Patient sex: F
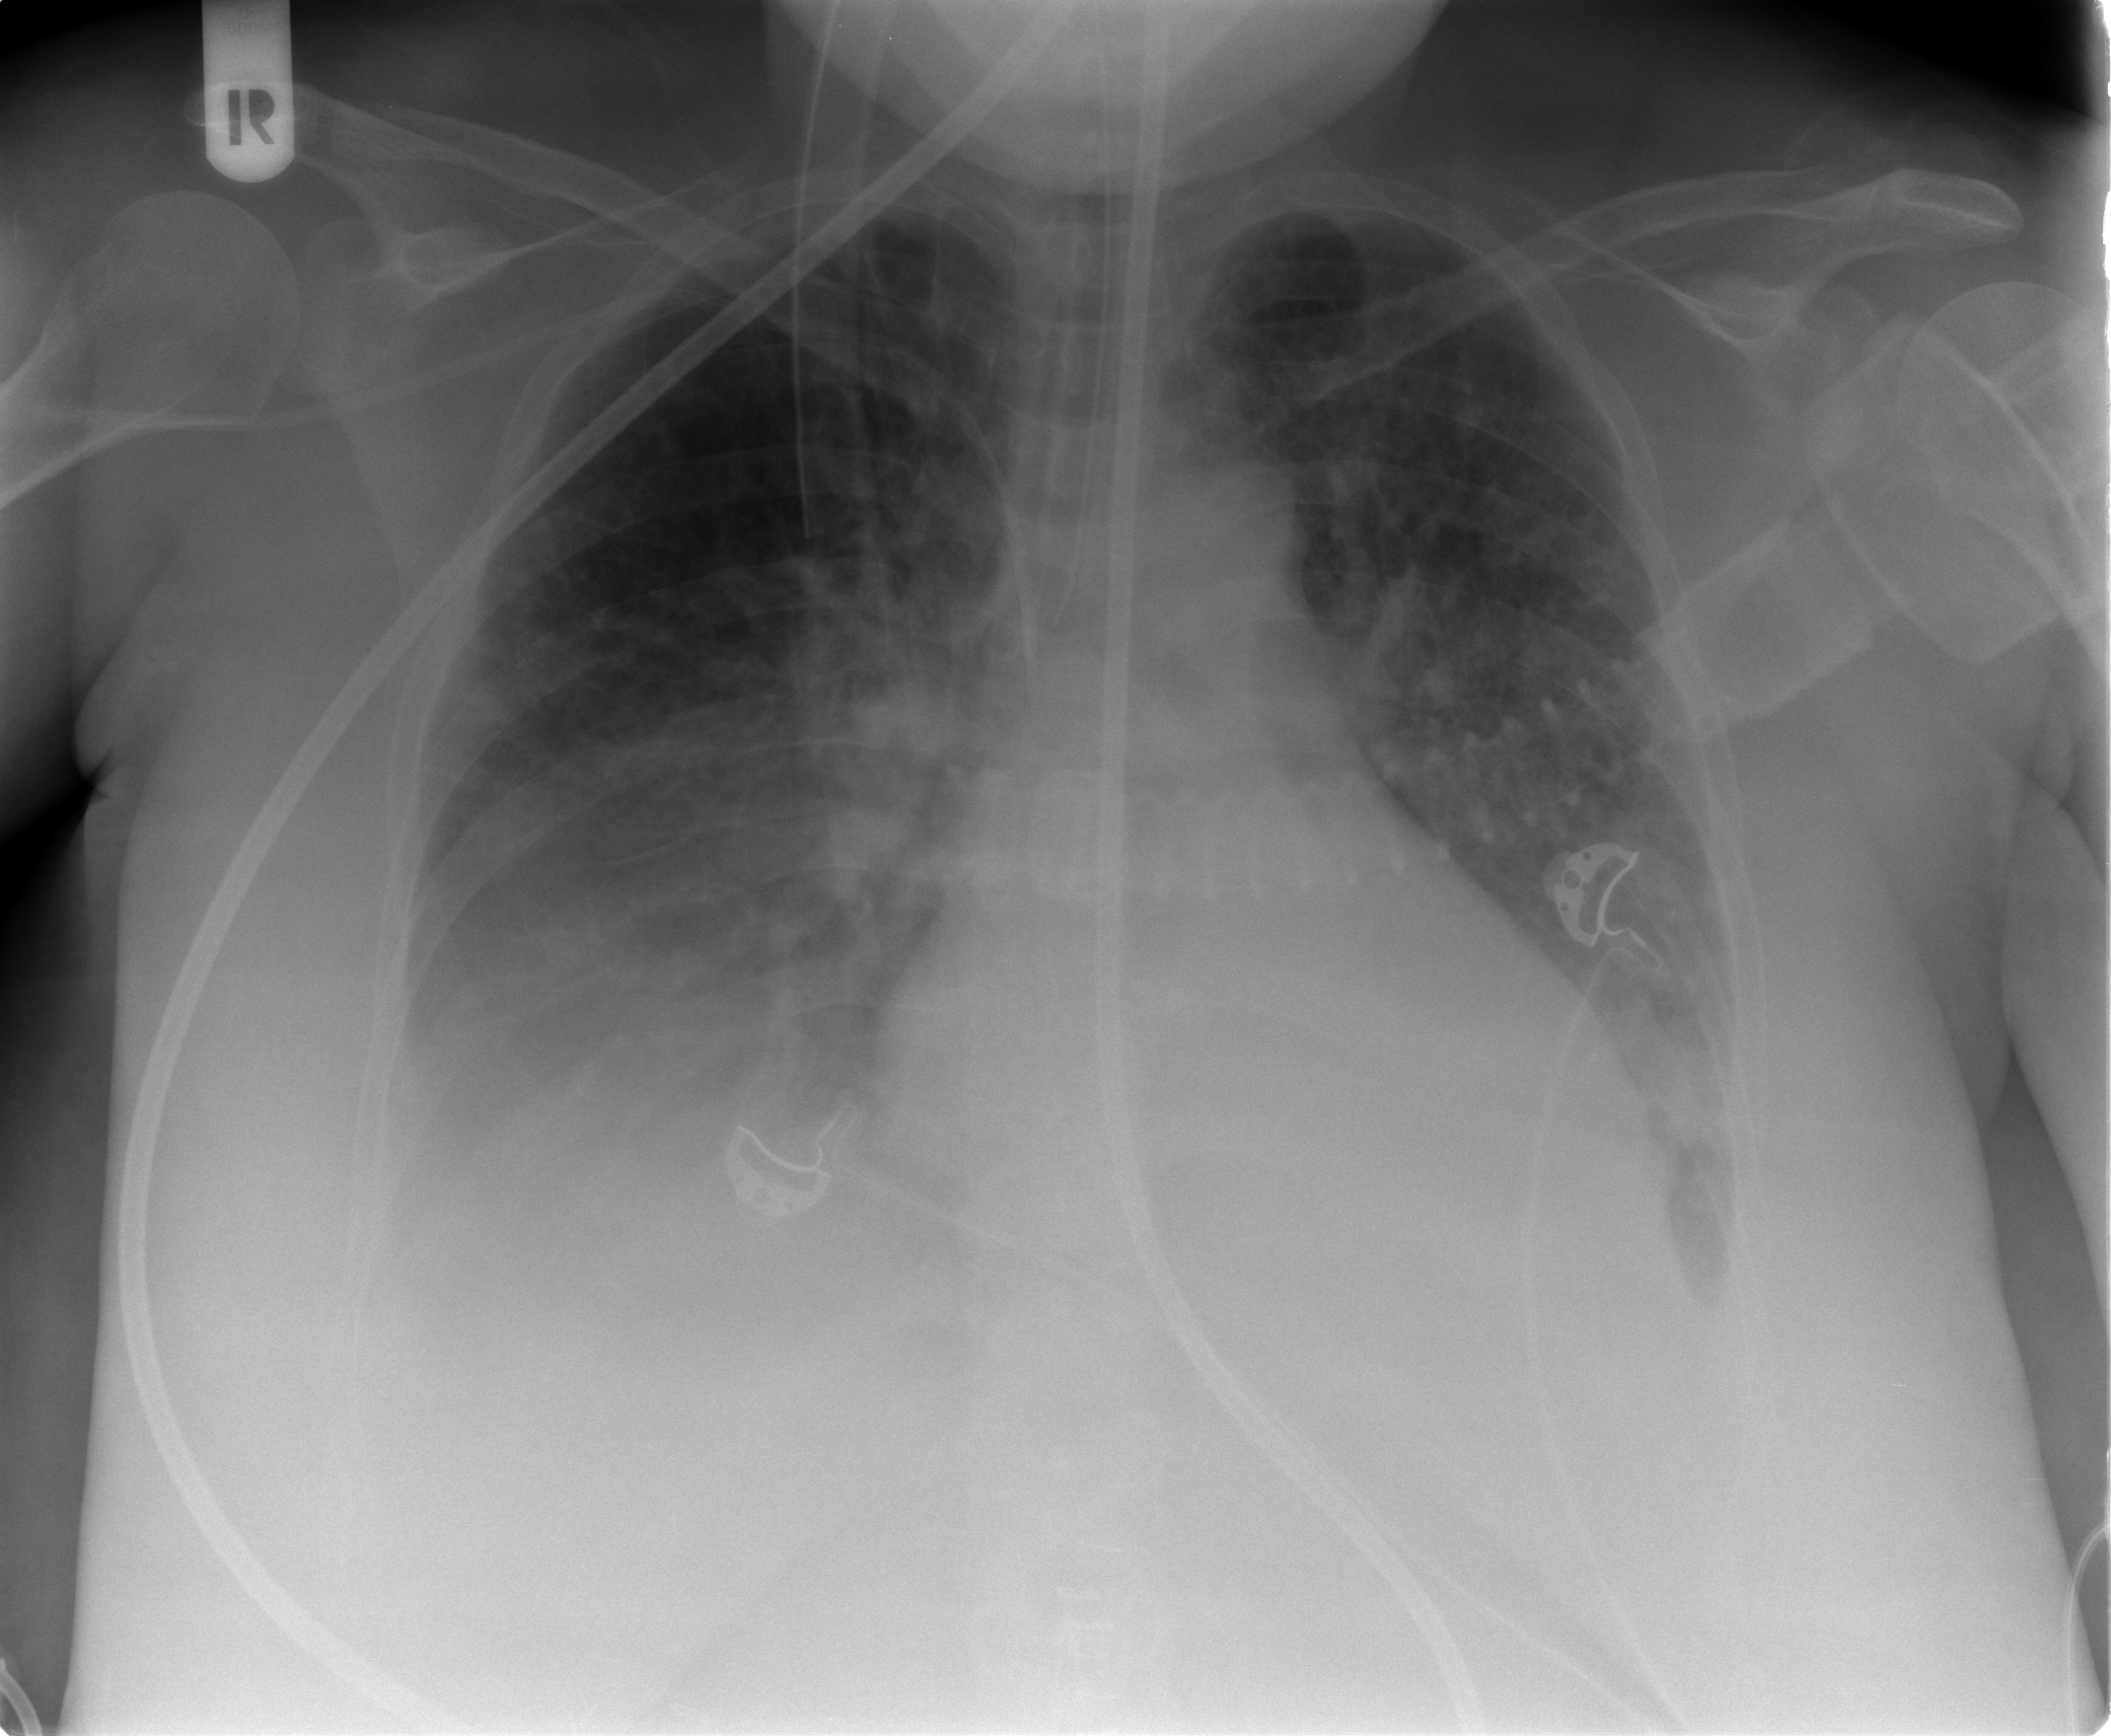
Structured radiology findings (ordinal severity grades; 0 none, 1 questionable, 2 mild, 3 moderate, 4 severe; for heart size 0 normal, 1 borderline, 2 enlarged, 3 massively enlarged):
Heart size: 0
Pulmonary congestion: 2
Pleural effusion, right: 3
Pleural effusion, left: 2
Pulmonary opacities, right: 1
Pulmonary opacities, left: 1
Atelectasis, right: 2
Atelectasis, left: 2